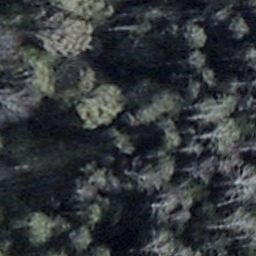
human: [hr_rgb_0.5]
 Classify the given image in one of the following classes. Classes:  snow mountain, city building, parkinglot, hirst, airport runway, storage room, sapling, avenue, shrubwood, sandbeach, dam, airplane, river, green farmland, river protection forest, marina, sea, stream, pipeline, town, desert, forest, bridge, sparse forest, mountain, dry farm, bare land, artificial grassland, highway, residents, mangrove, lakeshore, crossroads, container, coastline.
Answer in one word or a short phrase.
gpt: shrubwood